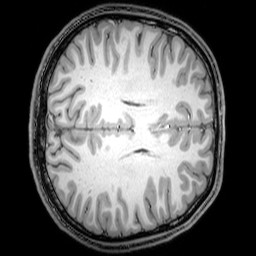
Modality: T1w
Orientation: axial
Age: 21
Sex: male
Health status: healthy
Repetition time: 0.081 s
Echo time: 0.037 s